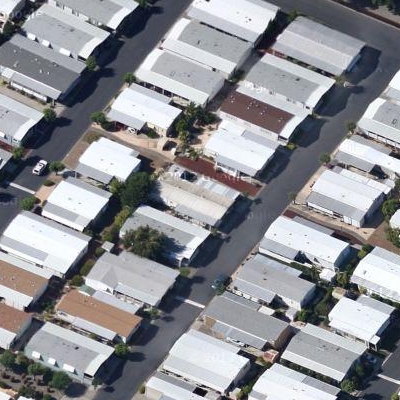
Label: fResident